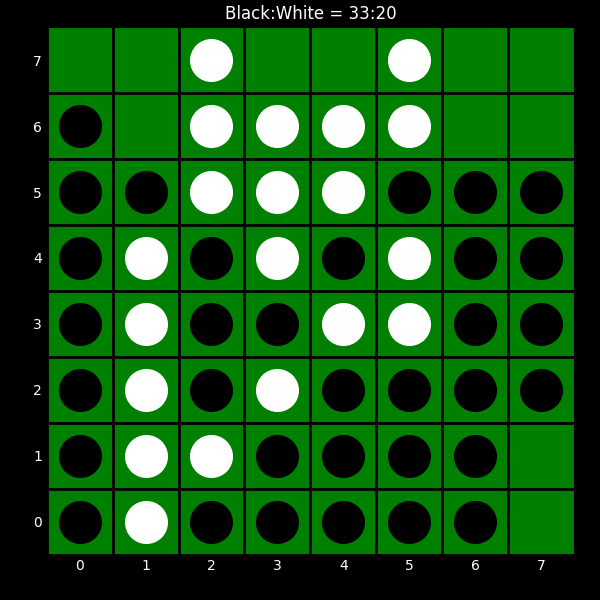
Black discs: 33
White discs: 20